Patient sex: M
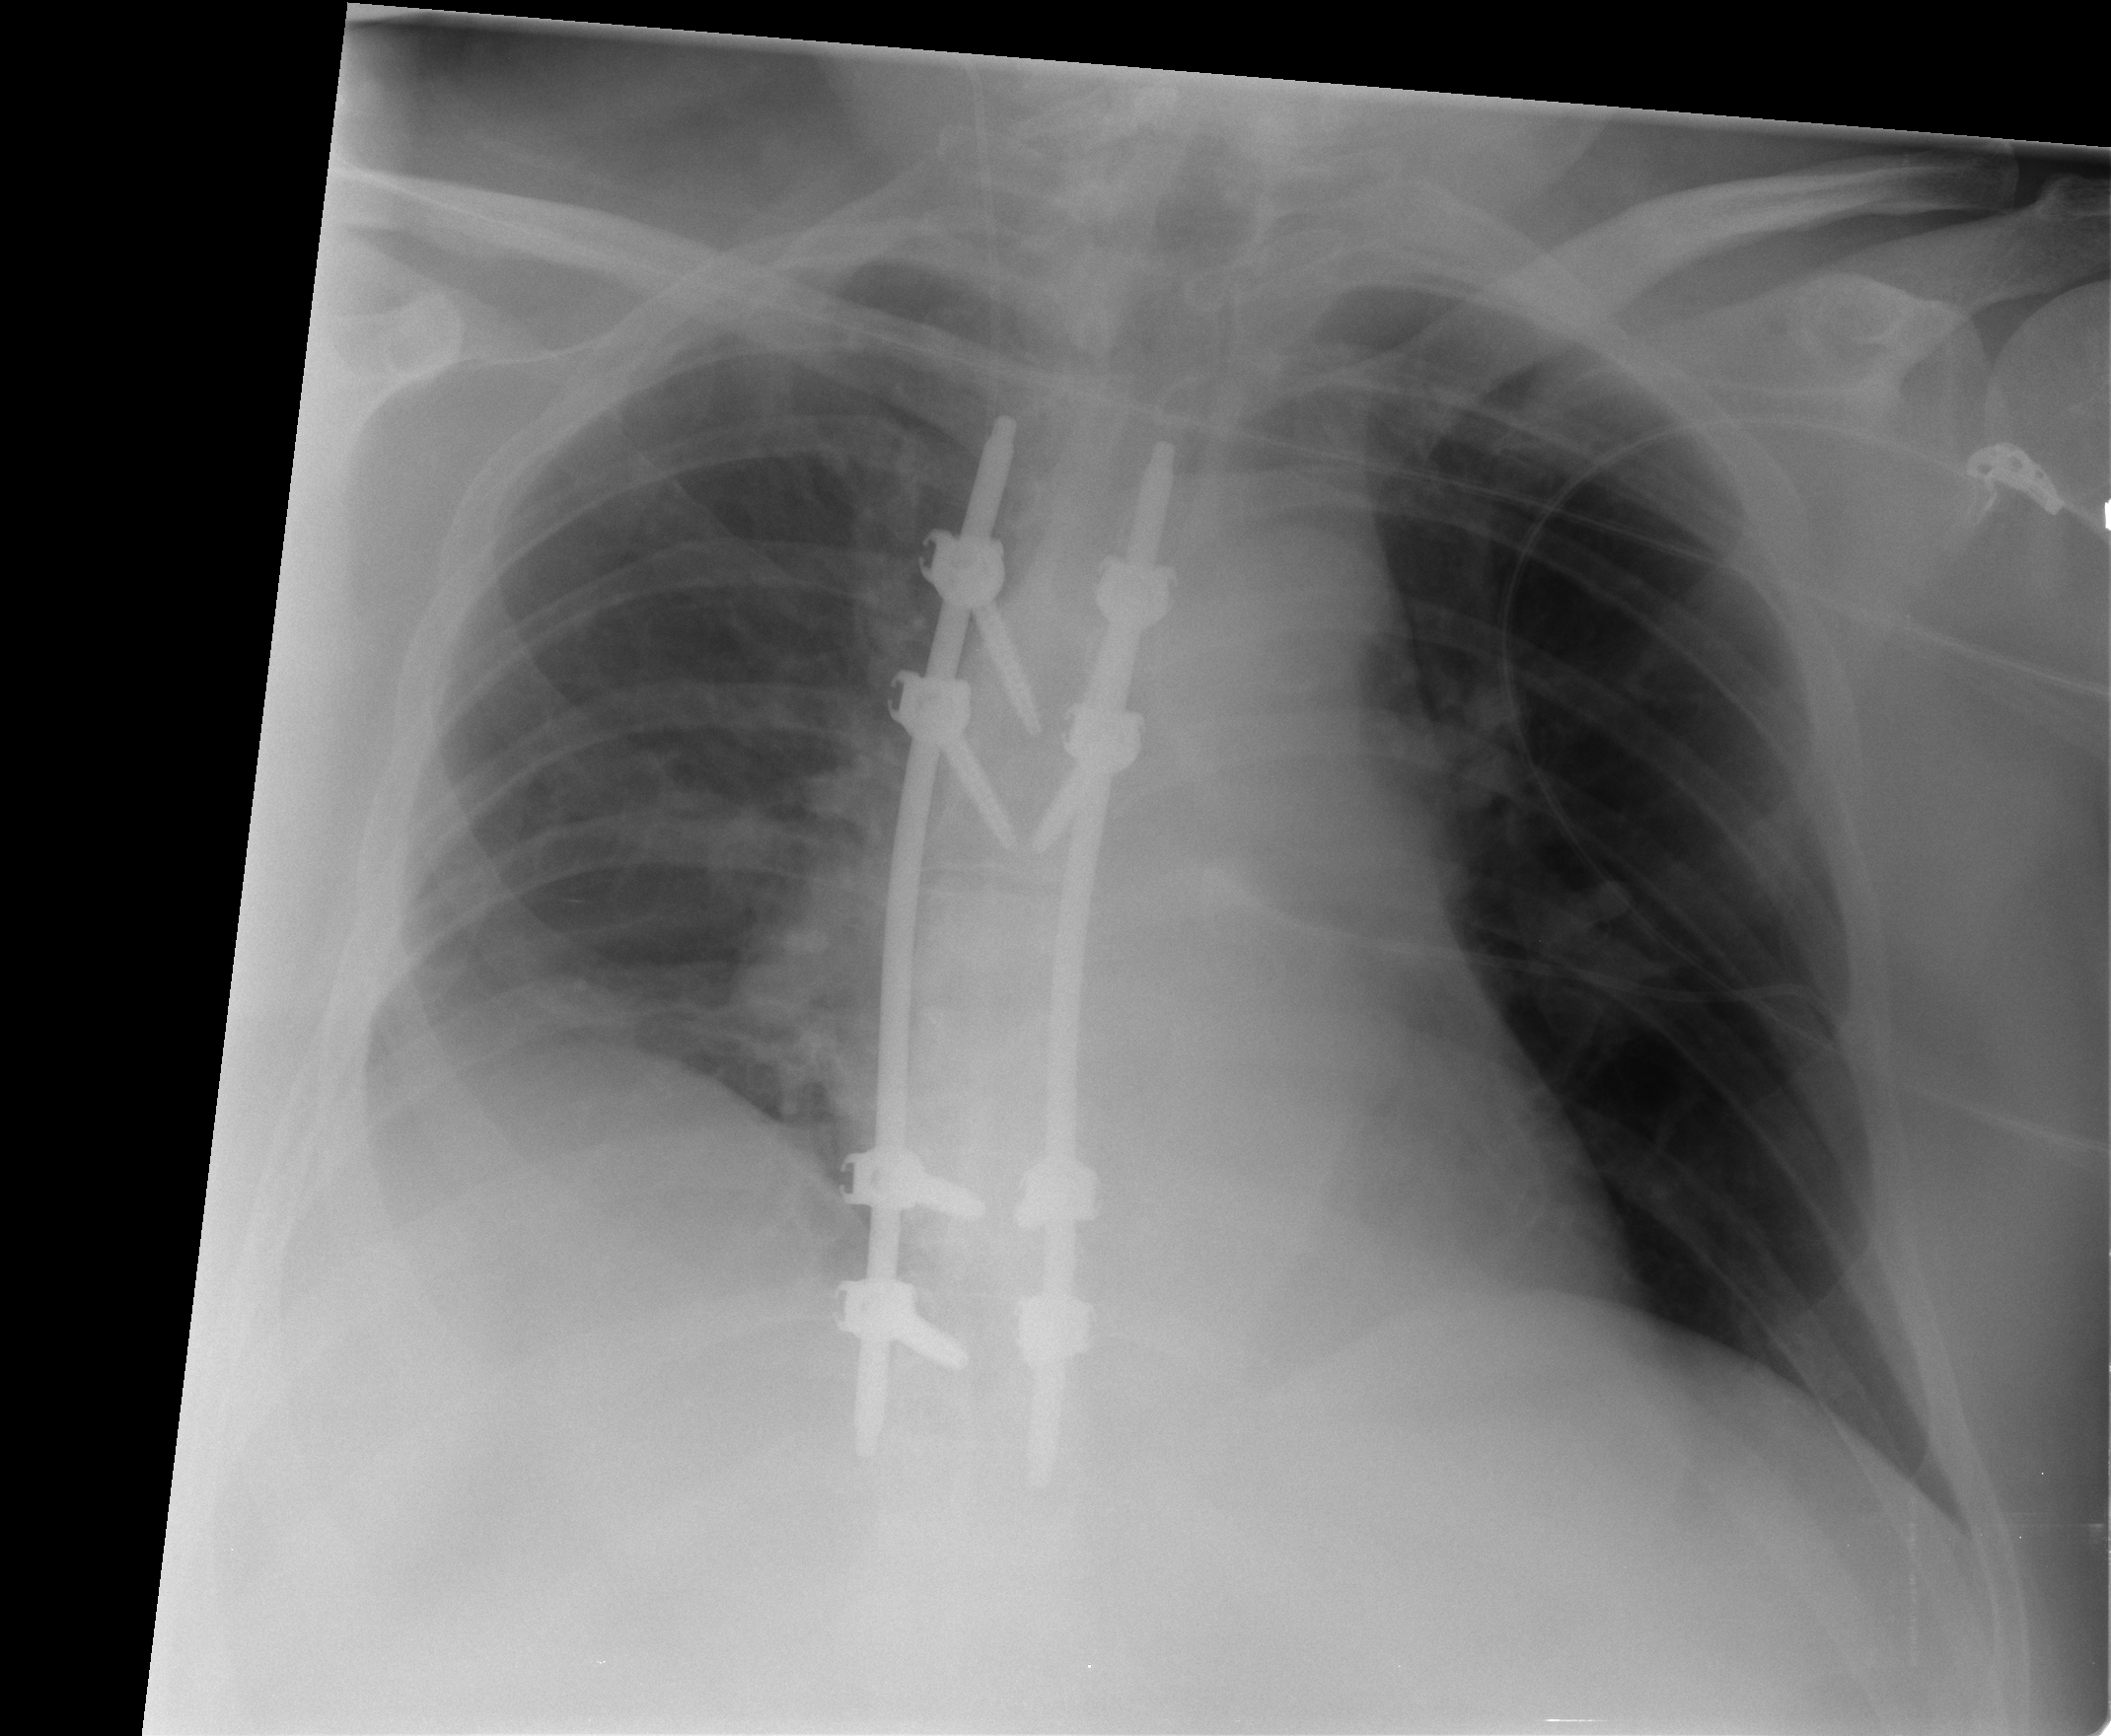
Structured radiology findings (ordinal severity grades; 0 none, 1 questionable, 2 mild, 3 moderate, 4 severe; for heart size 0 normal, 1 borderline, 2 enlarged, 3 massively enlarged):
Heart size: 0
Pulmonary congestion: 0
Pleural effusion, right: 0
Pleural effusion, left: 0
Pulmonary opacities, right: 0
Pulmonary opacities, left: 0
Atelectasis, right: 2
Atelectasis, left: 1